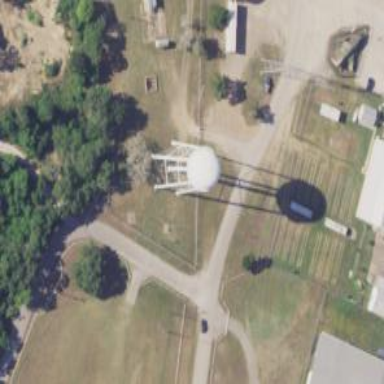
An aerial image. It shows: Water tower that is man-made.